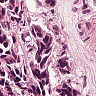
Metastatic tissue present: yes